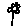
Label: flower